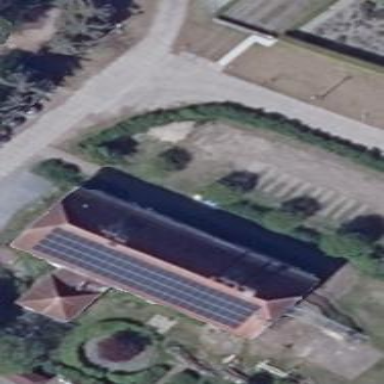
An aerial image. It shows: School building.